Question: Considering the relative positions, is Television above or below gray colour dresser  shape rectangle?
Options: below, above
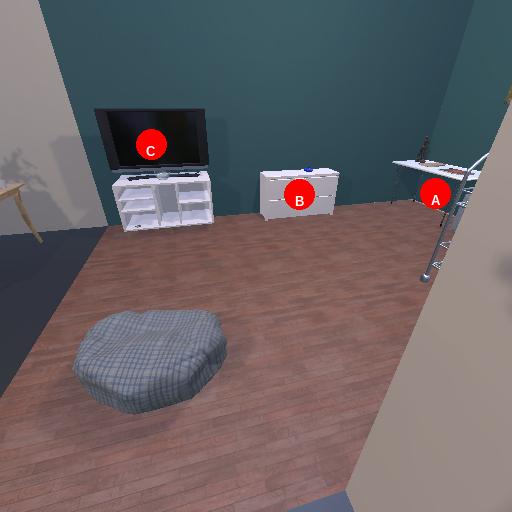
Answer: below